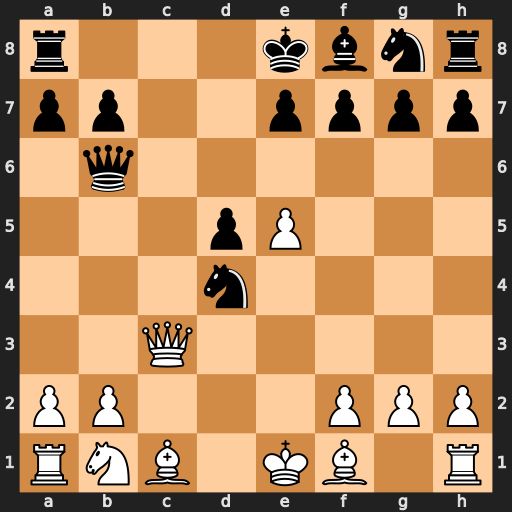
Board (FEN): r3kbnr/pp2pppp/1q6/3pP3/3n4/2Q5/PP3PPP/RNB1KB1R
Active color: w
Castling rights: KQkq
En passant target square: -
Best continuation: Be3 Qb4 Bxd4